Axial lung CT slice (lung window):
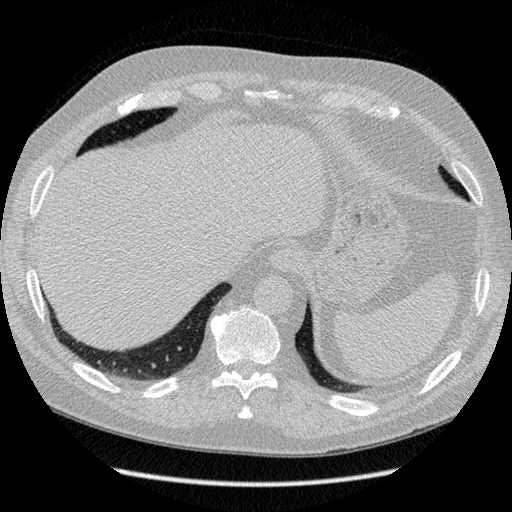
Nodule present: no